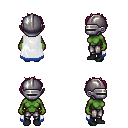
a pixel art fantasy rpg character, female body template, orc, green skin, white trimmed cape, metal pants, pink bedhead hairstyle, metal helm, black shoes, four views (front, back, left, right), 2x2 character sprite sheet, small pixel art, hard edges, no anti-aliasing